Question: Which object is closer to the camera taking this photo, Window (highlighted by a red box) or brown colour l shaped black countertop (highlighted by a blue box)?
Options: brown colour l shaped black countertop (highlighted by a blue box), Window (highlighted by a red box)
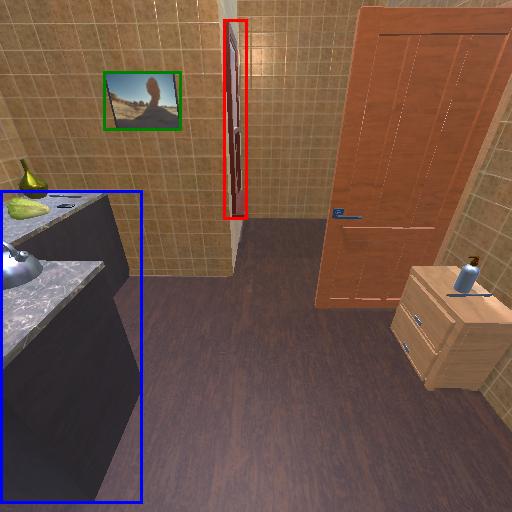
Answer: brown colour l shaped black countertop (highlighted by a blue box)